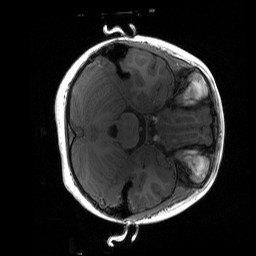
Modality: T1w
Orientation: axial
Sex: female
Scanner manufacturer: siemens
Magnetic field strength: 3 T
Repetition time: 1.9 s
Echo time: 0.00243 s